Question: I'm trying to figure out if it's possible to style the items in a drop-down menu when I use the wxChoice widget. Best I can tell, it's not possible but I just wanted to ask the greater Perl community to make 100% sure that I was correct in my thinking.
My goal would be to color some of the items in the pull-down red, while others were black. I noticed that the wxChoice widget has the method SetForegroundColour, but this colors all the text in the wxChoice widget.
'''
$driveCB->SetForegroundColour(wxRED);
'''
Results in a pull-down looking like this:

Is it possible to individually style wxChoice items?
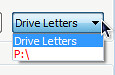
Answer: You can't do it with a wxChoice, but you could use a <URL>, there is an example of it in the wxWidgets samples, in the folder called combo.